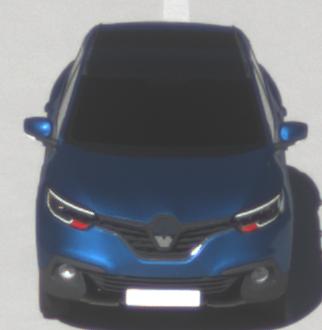
Make: Renault
Model: Kadjar ENERGY TCe 130
Detailed model: Kadjar
Model produced from: 2015/05
Model produced until: 2018/08
Doors: 5
Color: blue
Road condition: wet road
Daytime: morning or afternoon
Contrast: high contrast